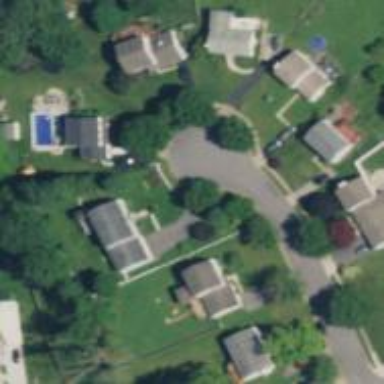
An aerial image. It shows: Driveway.